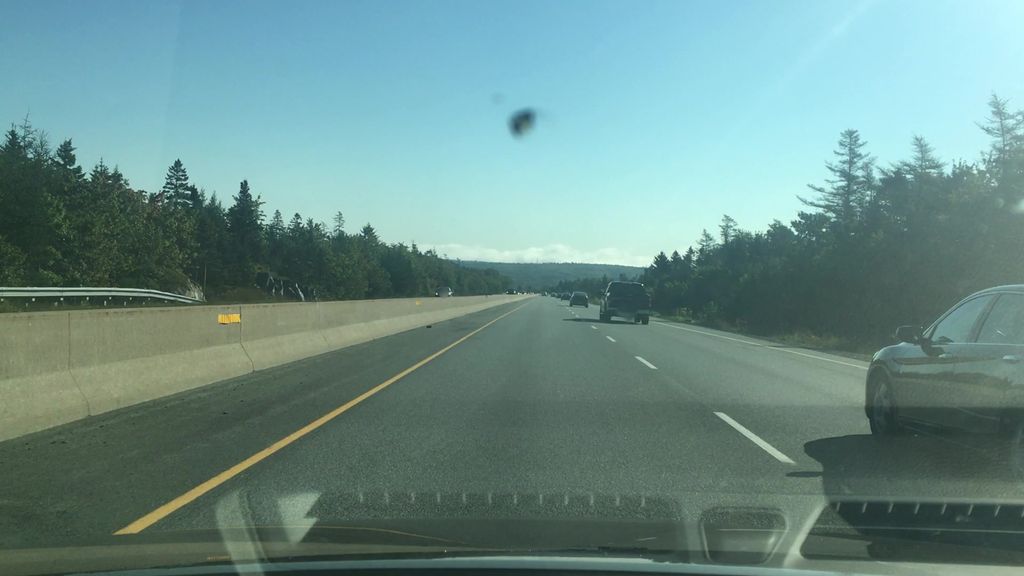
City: halifax